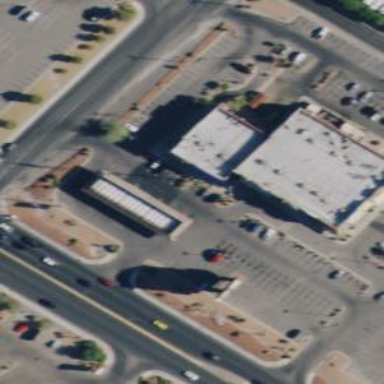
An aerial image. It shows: Building designated as casino.